Interaction volume radius: 5 \u00c5
Interaction volume height: 30 \u00c5
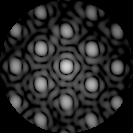
Disorder parameter: 0.1817